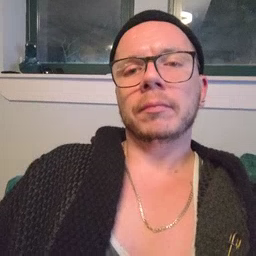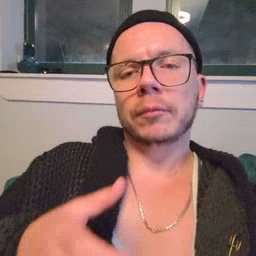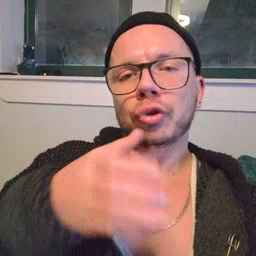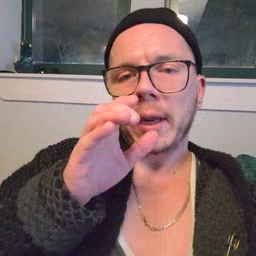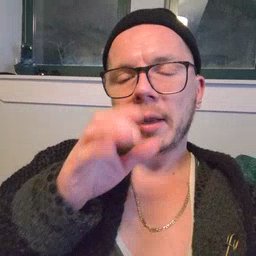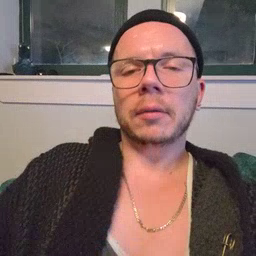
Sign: drink